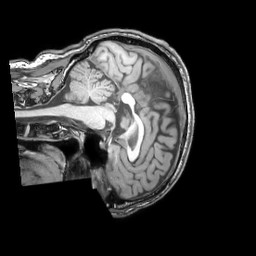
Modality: T1w
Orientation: sagittal
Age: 38
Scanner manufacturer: philips
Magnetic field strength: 3 T
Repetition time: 0.007 s
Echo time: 0.003501 s